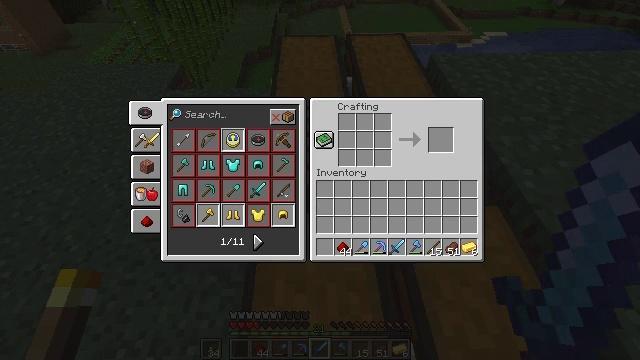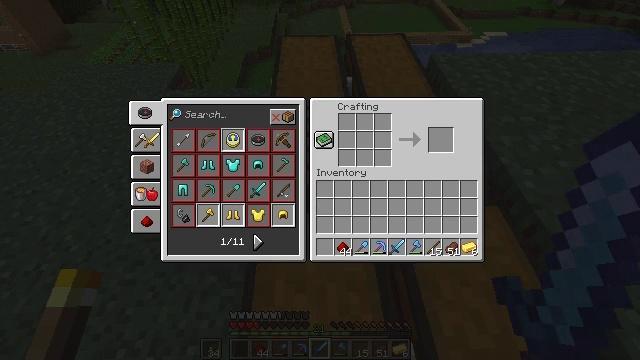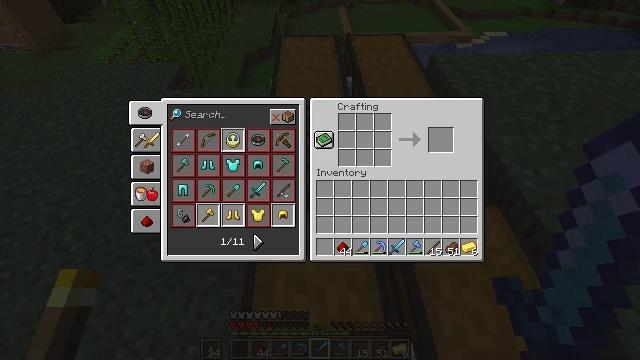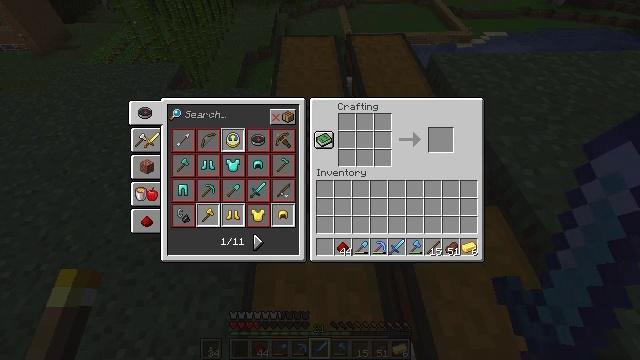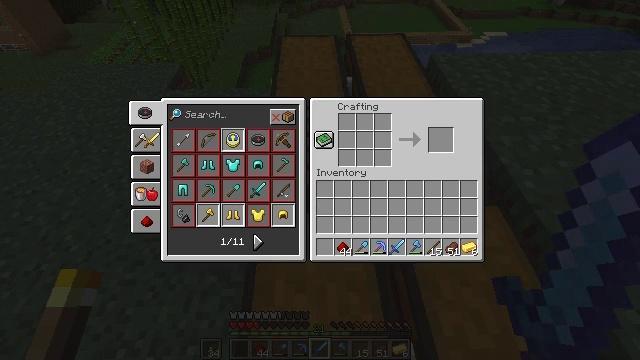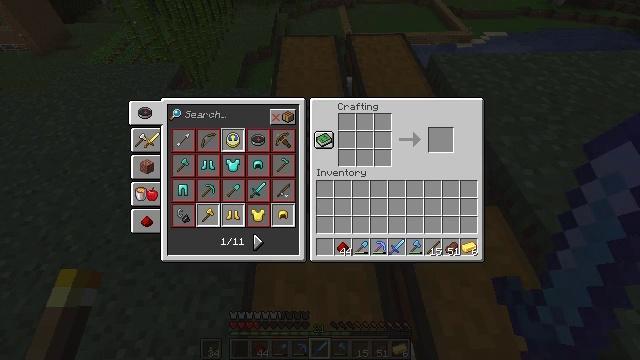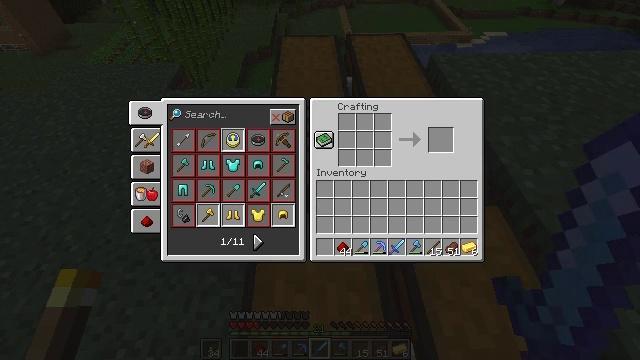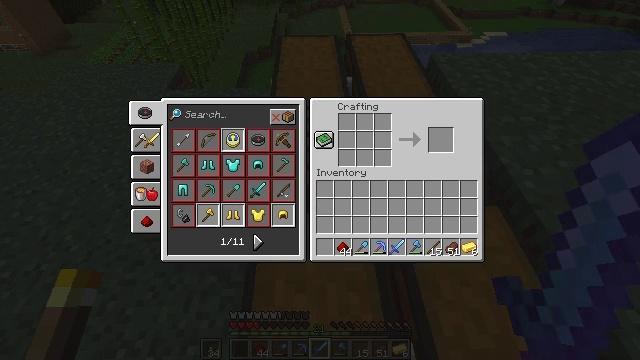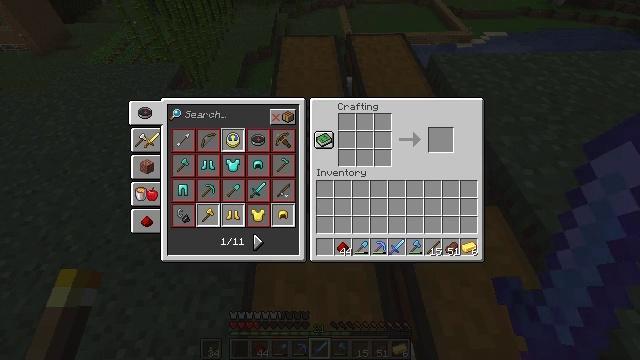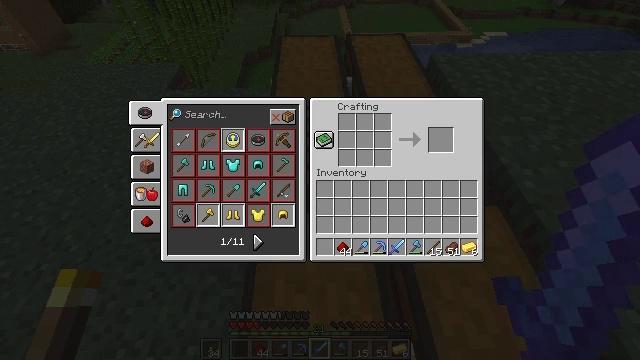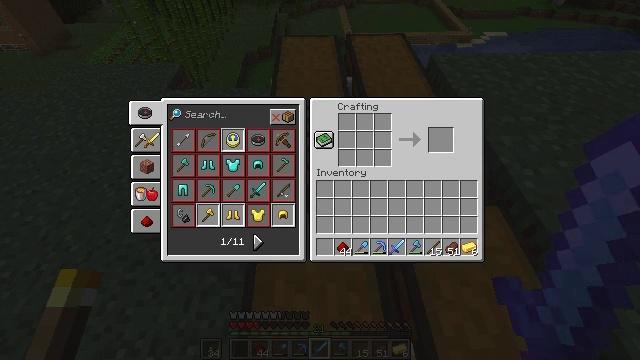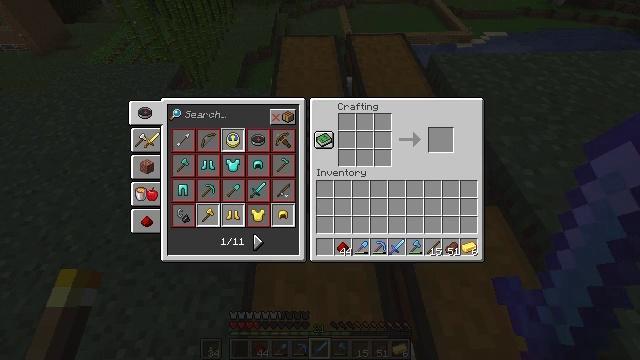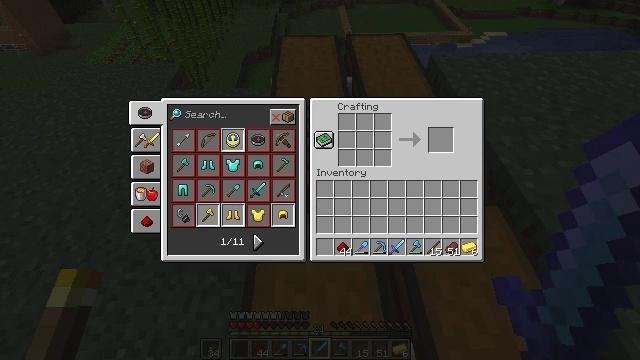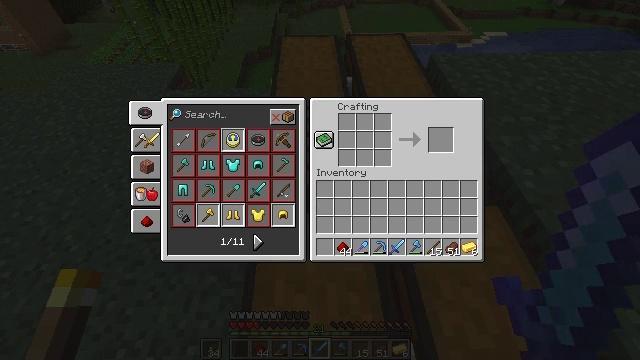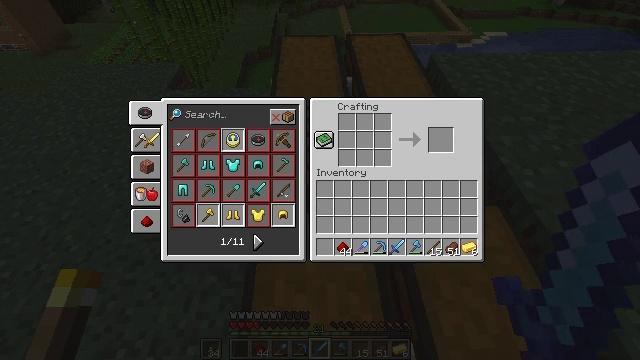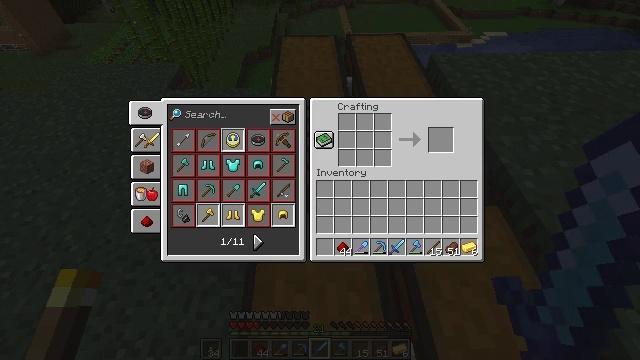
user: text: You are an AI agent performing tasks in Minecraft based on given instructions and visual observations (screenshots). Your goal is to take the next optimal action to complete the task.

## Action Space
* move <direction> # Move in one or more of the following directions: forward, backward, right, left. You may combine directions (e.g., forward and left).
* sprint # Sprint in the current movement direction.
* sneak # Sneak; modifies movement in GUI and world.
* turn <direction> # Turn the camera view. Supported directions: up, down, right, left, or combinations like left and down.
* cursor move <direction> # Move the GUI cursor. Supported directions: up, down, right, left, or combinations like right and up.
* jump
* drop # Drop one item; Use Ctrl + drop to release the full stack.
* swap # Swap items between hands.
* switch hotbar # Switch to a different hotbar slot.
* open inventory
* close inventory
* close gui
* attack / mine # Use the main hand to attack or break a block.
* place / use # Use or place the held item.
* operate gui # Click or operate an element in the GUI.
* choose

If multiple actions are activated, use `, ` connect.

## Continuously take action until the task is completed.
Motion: motion action
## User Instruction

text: Craft a powered rail.
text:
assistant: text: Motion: no_op
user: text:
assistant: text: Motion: no_op
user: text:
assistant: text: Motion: no_op
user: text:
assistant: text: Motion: no_op
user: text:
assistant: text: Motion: no_op
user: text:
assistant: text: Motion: no_op
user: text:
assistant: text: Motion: no_op
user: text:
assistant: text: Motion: no_op
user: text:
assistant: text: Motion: no_op
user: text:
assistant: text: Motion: no_op
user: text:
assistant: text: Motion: no_op
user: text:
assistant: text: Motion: no_op
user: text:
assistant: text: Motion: no_op
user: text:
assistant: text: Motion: no_op
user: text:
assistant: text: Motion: no_op
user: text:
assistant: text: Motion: no_op
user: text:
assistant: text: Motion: no_op
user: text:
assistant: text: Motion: no_op
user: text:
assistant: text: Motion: no_op
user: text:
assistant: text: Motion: no_op
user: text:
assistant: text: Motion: no_op
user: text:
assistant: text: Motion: no_op
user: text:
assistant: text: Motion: no_op
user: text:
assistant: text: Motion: no_op
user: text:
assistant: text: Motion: no_op
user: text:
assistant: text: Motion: no_op
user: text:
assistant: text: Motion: no_op
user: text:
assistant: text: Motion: no_op
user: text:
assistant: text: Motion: no_op
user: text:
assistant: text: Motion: no_op